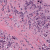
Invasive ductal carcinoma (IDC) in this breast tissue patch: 1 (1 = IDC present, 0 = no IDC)